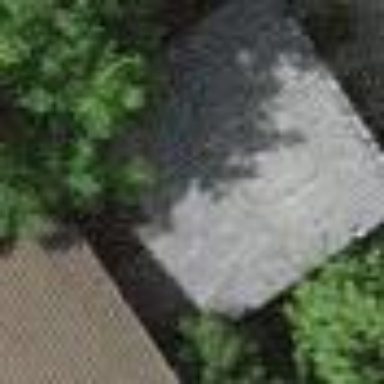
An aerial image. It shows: Garage building.